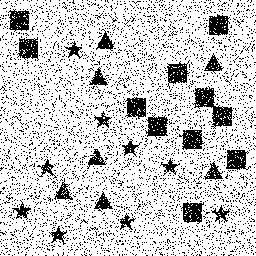
Squares: 11
Triangles: 7
Stars: 9
Total shapes: 27